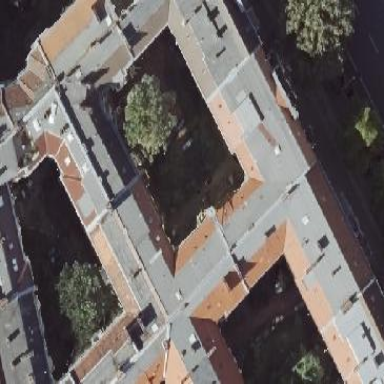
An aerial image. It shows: Residential building.